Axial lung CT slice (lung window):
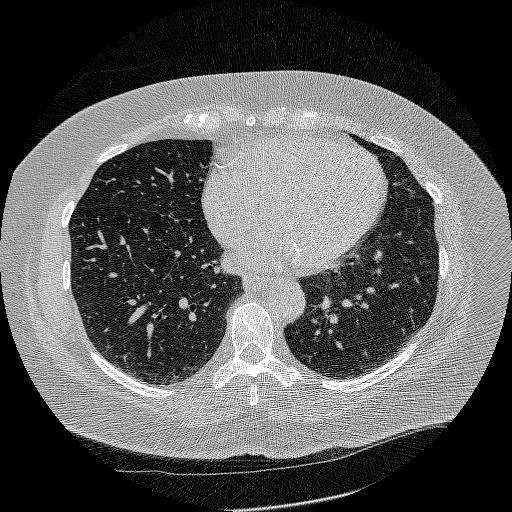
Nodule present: no